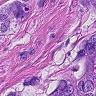
Metastatic tissue present: yes